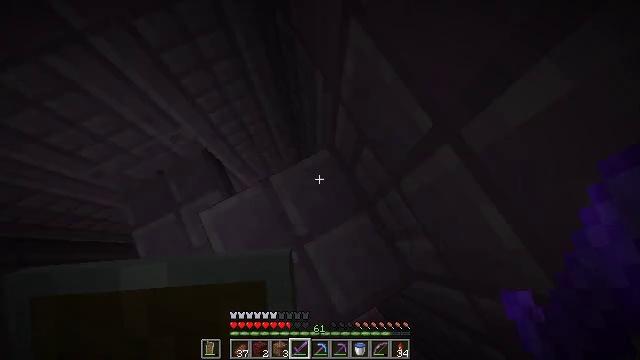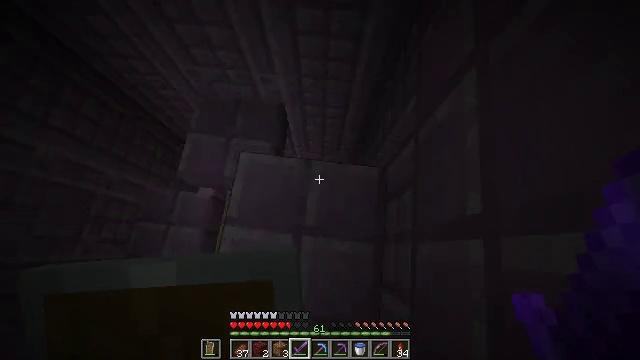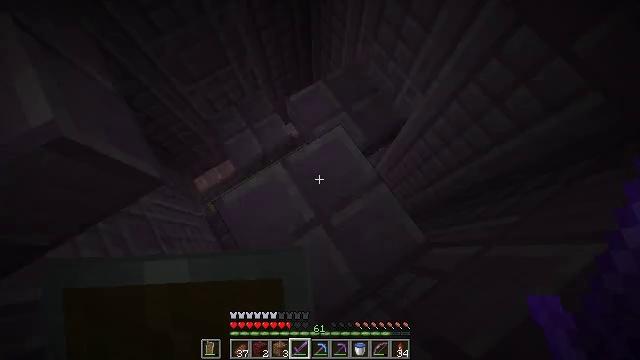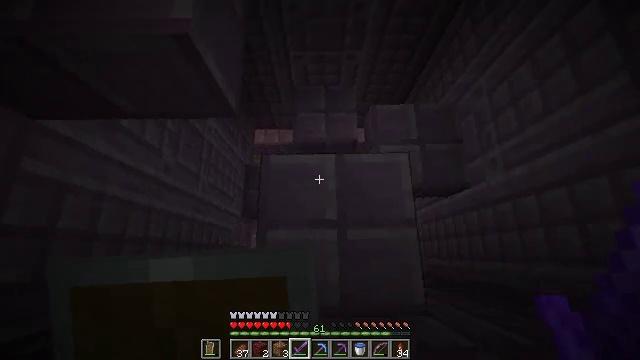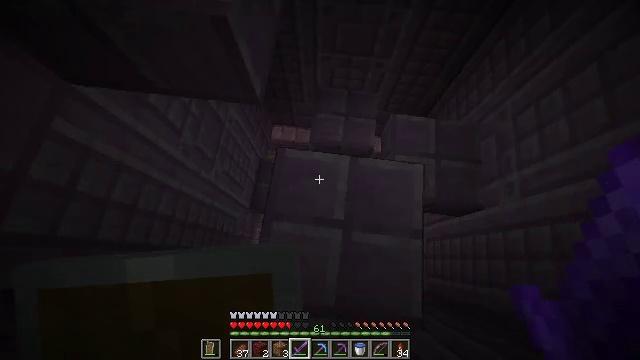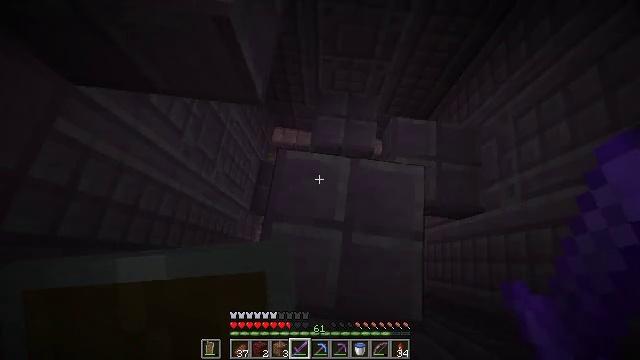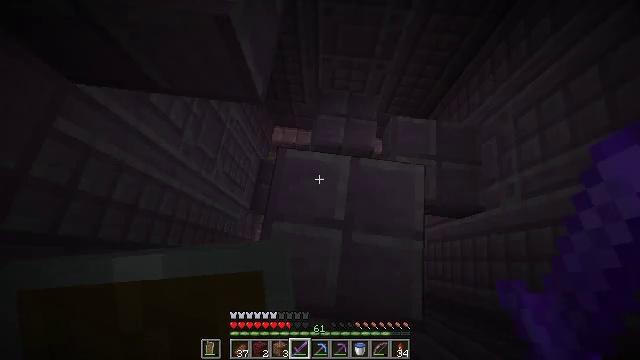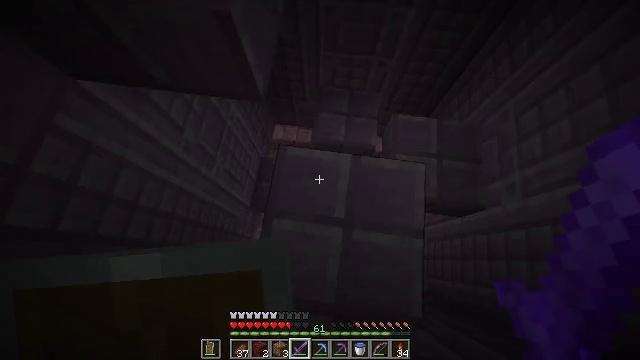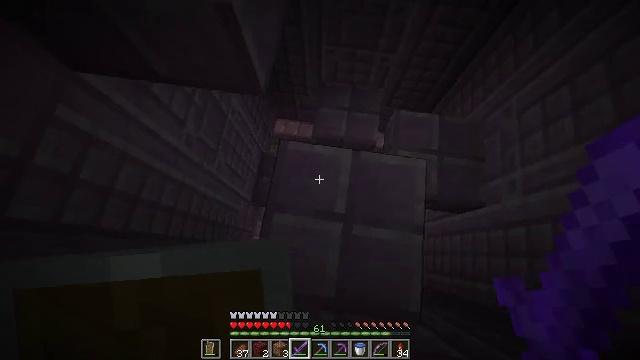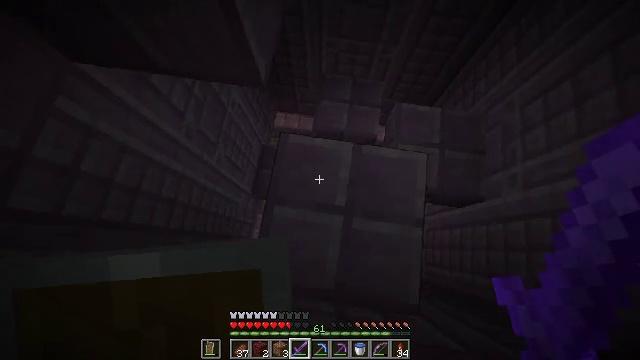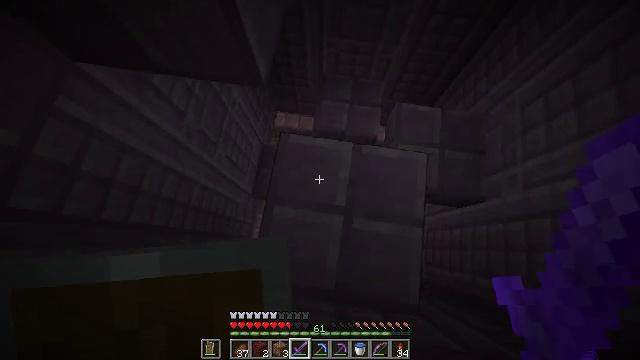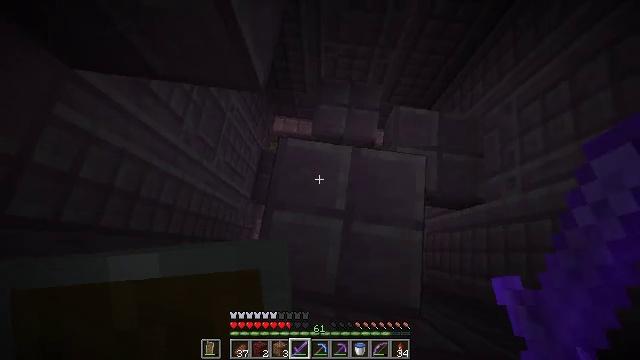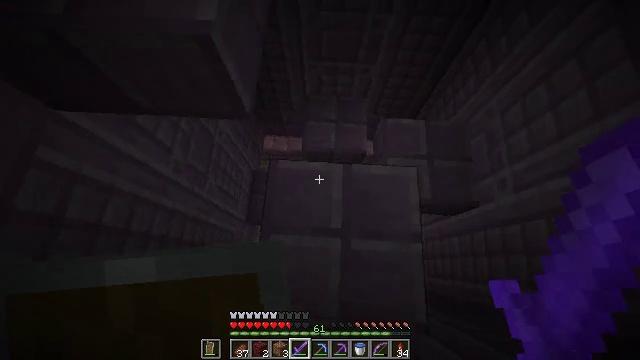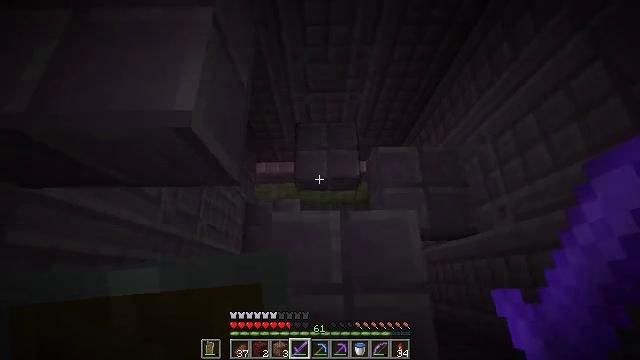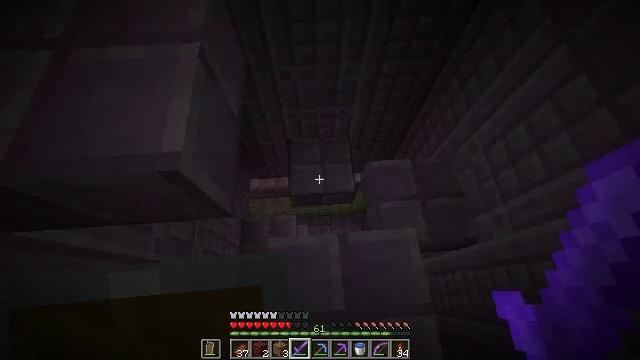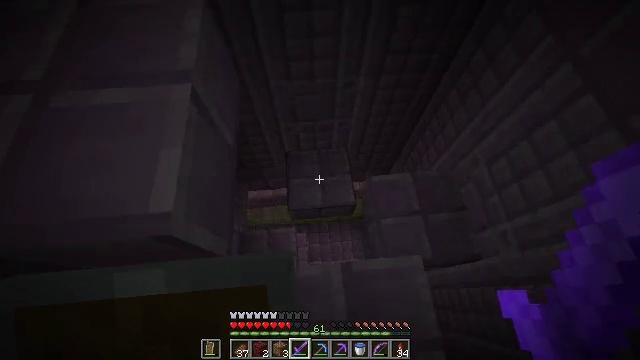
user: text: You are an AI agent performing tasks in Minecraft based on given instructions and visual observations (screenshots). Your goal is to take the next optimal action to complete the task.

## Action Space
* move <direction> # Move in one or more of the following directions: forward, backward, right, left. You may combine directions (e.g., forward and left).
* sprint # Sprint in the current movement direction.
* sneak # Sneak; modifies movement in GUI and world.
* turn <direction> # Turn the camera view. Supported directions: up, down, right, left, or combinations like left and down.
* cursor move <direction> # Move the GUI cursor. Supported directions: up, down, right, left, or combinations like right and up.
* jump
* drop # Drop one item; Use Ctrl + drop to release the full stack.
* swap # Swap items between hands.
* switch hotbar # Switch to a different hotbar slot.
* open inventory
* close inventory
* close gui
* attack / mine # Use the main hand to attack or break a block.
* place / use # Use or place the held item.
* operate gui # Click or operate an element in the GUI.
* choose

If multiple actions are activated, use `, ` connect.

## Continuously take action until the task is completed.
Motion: motion action
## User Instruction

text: Mine the end rod.
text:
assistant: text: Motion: turn left
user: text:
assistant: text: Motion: turn left
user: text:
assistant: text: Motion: turn left
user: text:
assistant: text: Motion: turn left
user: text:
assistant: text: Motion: no_op
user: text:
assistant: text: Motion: no_op
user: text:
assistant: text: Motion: no_op
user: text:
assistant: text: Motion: turn down
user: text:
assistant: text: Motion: turn down
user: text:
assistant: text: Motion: no_op
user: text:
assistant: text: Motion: no_op
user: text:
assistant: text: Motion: move forward, turn right and up
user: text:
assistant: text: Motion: move forward, turn right and up
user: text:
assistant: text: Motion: move forward, turn right and up
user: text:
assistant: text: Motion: move forward, turn right
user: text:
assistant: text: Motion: move forward
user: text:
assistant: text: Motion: move forward
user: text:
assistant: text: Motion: move forward
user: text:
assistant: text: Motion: move forward
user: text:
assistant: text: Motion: move forward
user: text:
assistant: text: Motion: move forward
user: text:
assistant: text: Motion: move forward
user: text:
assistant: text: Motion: move forward
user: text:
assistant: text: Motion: move forward
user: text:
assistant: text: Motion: turn left
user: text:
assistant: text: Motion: turn left
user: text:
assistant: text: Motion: turn left
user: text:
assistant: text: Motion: turn left
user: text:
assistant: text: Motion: turn left and down
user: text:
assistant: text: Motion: turn left